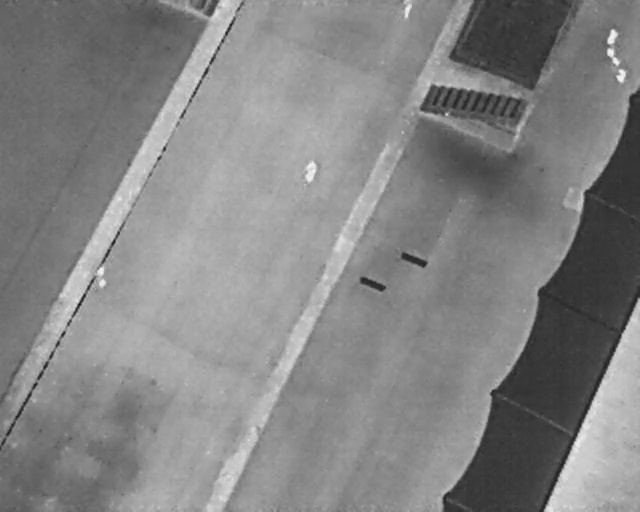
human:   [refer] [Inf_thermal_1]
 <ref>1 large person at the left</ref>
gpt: <box>[[13, 52, 17, 55, 2]]</box>